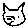
Label: cat